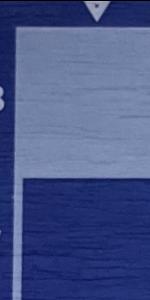
Label: Empty